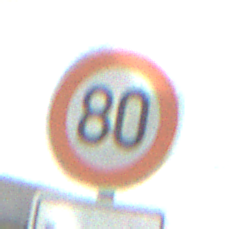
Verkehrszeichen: Geschwindigkeit80
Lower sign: ZeitangabenMitBeschraenkungAufWochentage8
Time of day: MorningAfternoon
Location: Outdoor (Suburban)
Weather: PartlyCloudy
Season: NotSpecified
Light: Natural